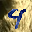
Label: 4